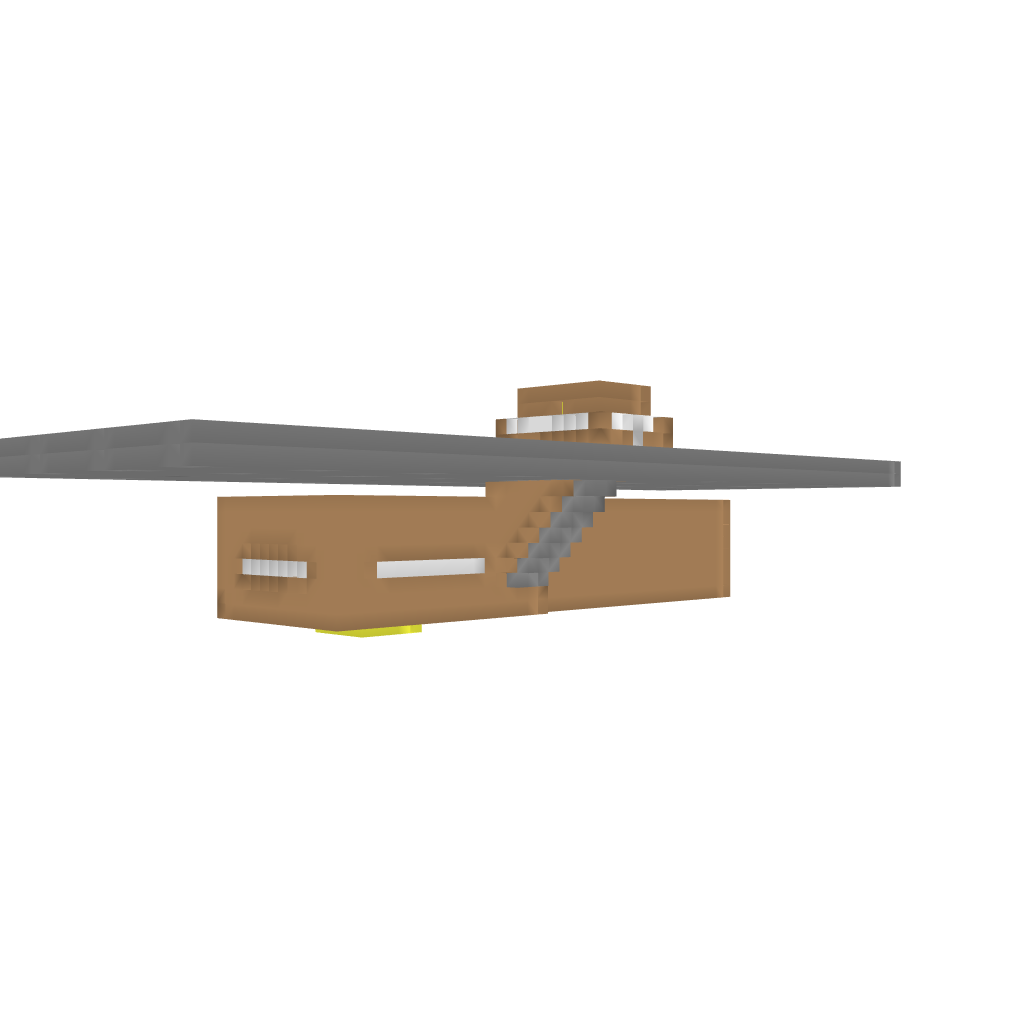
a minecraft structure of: Awesome and Epic Storage Base bad low quality